Question: I have a problem in webpack, I try to use ant design ... but when the application runs ... error like below, please help me thank you.I have tried searching through Google but haven't found the right answer

this file webpack.config.js
'''
const path = require("path");
module.exports = {
entry: { main: "./src/index.js" },
mode: "development", // "production" | "development" | "none"
output: {
path: path.resolve(__dirname, "./wwwroot/dist"), // string
// the target directory for all output files
// must be an absolute path (use the Node.js path module)
filename: "bundle.js", // the filename template for entry chunks
publicPath: "dist/" // string // the url to the output directory resolved relative to the HTML page
},
resolve: {
extensions: [".js", ".jsx"]
},
module: {
rules: [
{
test: /\.(js|jsx)$/,
exclude: /node_modules/,
use: {
loader: "babel-loader",
options: {
plugins: ["react-hot-loader/babel"]
}
}
},
{
test: /\.s[ac]ss$/i,
use: [
// Creates 'style' nodes from JS strings
"style-loader",
// Translates CSS into CommonJS
"css-loader",
// Compiles Sass to CSS
"sass-loader"
]
},
{
test: /\.(png|woff|woff2|eot|ttf|svg|jpg)$/,
loader: "url-loader?limit=100000"
}
]
}
};
'''
this file .babelrc
'''
{
"presets": ["@babel/preset-env", "@babel/preset-react"],
"plugins": [
["import", { "libraryName": "antd"}],
"@babel/proposal-object-rest-spread",
"@babel/plugin-proposal-class-properties",
"@babel/plugin-syntax-dynamic-import",
[
"@babel/plugin-transform-runtime",
{
"corejs": false,
"helpers": true,
"regenerator": true,
"useESModules": false
}
]
]
}
'''
this file package.json
'''
{
"name": "myapp",
"version": "1.0.0",
"description": "react + dotnet core + webpack + openidconnect",
"main": "app.js",
"scripts": {
"build": "webpack",
"test": "echo "Error: no test specified" && exit 1"
},
"author": "narbe hs",
"license": "ISC",
"devDependencies": {
"@babel/core": "^7.1.2",
"@babel/plugin-proposal-class-properties": "^7.2.3",
"@babel/plugin-transform-runtime": "^7.2.0",
"@babel/preset-env": "^7.1.0",
"@babel/preset-react": "^7.0.0",
"aspnet-webpack": "^3.0.0",
"aspnet-webpack-react": "^4.0.0",
"babel-loader": "^8.0.4",
"babel-plugin-transform-runtime": "^6.23.0",
"react": "^16.5.2",
"react-dom": "^16.5.2",
"webpack": "^4.28.3",
"webpack-cli": "^3.1.2",
"webpack-dev-middleware": "^3.5.0",
"webpack-hot-middleware": "^2.24.3",
"style-loader": "^0.23.1",
"css-loader": "^2.1.0"
},
"dependencies": {
"@babel/plugin-syntax-dynamic-import": "^7.2.0",
"@babel/runtime": "^7.2.0",
"antd": "^3.25.1",
"axios": "^0.19.0",
"babel-plugin-import": "^1.12.2",
"es6-promise": "^4.2.5",
"file-loader": "^4.2.0",
"formik": "^2.0.3",
"html-webpack-plugin": "^3.2.0",
"jwt-decode": "^2.2.0",
"node-sass": "^4.13.0",
"react-hot-loader": "^4.6.3",
"react-redux": "^5.0.7",
"react-router-dom": "^4.3.1",
"redux": "^4.0.0",
"redux-form": "^7.4.2",
"redux-thunk": "^2.3.0",
"sass": "^1.23.3",
"sass-loader": "^8.0.0",
"url-loader": "^2.2.0",
"yup": "^0.27.0"
}
}
'''
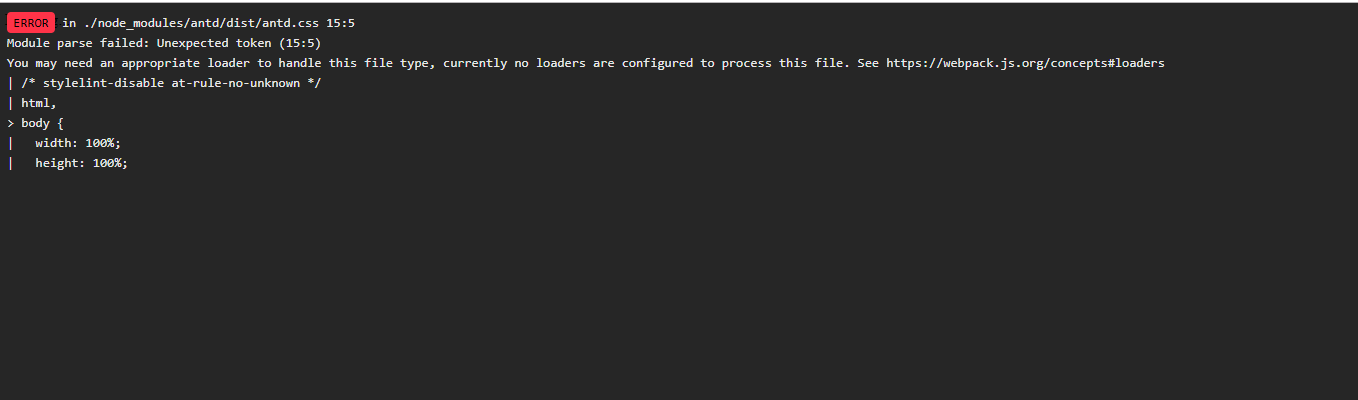
Answer: Look like your regex '/\.s<URL>$/'